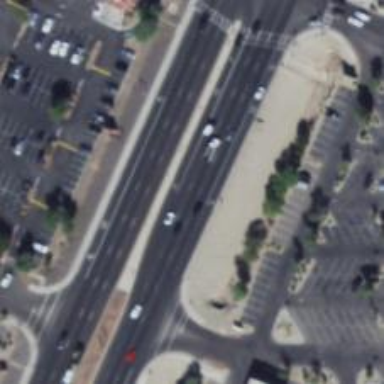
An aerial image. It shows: Asphalt trunk highway.